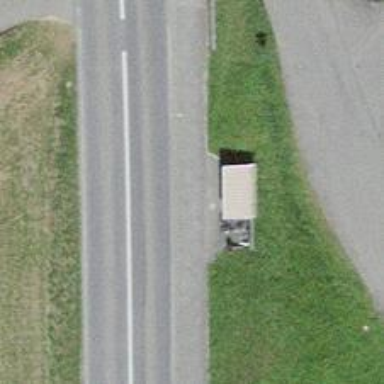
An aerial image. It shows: Bus stop with sheltered platform for public transport.